Question: Suppose I have a point cloud given in 4D space, which can be set up arbitrarily dense. These points will lie on the surface of a polytope, which is an unknown object at this point. (Just to provide some unhelpful visualization, here is a rather arbitrary projection of the point cloud which I have given - i.e. plotting the first 3 columns of the 100000x4 array):

My goal is to obtain the vertices of this polytope, and one of my numerous attempts to get those was computing the convex hull of the point cloud. The problem here was that the number of resulting vertices differed with the specified tolerance and there was no a priori way of checking which one to use. I also noted that the use of the qhull algorithm is not optimal here, as all given points will actually lie on the hull. Now in my <URL>, which is why I hope it makes sense to ask a follow up question on SO.
I also hope it doesn't violate etiquette if I paste the suggested approach here:
> Let xi in R4, i = 1, ..., m, be the PCA-reduced data points.Let F = (a, b) be a face, where a is in R4 with a * a = 1 and b is in
R.We define the face loss function L as follows, where l+, l- > 0 are
parameters you choose. l+ should be a very small positive number. l-
should be a very large positive number.L(F) = sumi(l+ * max(0, a * xi + b) - l- * min(0, a * xi + b))We want to find minimal faces F with respect to the loss function L.
The small set of all minimal faces will describe your polytope. You
can solve for minimal faces by randomly initializing F and then
performing gradient descent using the partial derivatives L / aj, j
= 1, 2, 3, 4, and L / b. At each step of gradient descent, constrain a * a to be 1 by normalizing.L / aj = sumi(l+ * xj * [a * xi + b > 0] - l- * xj * [a * xi + b <
0]) for j = 1, 2, 3, 4L / b = sumi(l+ * [a * xi + b > 0] - l- * [a * xi + b < 0])Note Iverson brackets: [P] = 1 if P is true and [P] = 0 if P is false.
Can someone provide a few pointers how I should approach putting this into code? I suppose I can use Matlab's 'linprog' for that? For instance, I am not quite certain what it means to randomly initiate a face, and if a and b are unknowns at this point.
Also, here is a <URL> to one of the datasets.
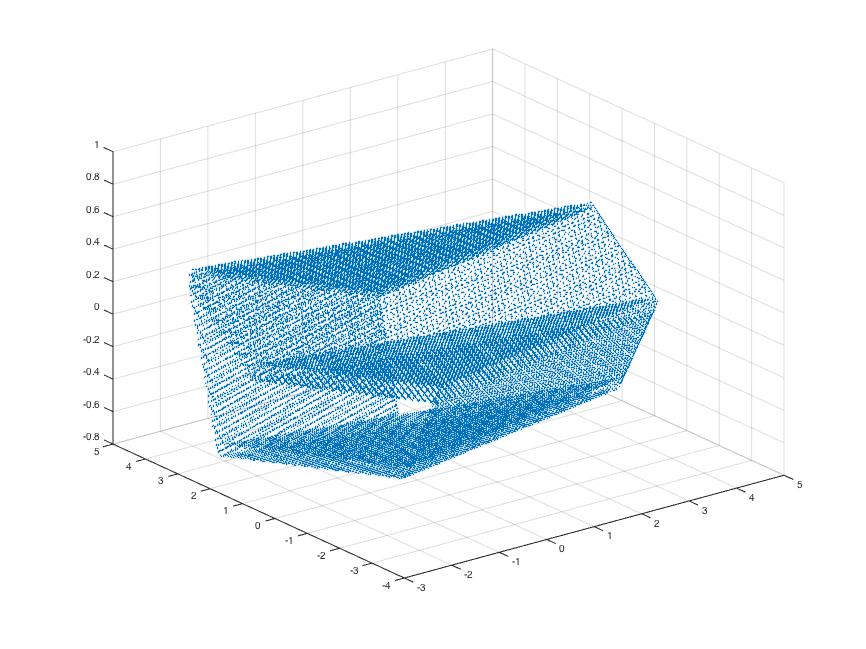
Answer: The following uses a <URL>-approach to fit 2D planes onto a nD point cloud. Afterwards the vertices can be found via intersection of those planes.
## Algorithmic idea:
The general idea of RANSAC is really simple.
1. Select random data points called hypothetical inliers
2. Generate model from hypothetical inliers
3. Find other points that fit the model well, call them consensus set
4. Repeat steps 1-3 until having found a model with consensus set of desired magnitude.
5. Improve the model based on the maximum consensus set.
In our example, we can use it in the following way:
1. Select three hypothetical inliers.
2. The plane spanned by those three points is our model.
3. Compute orthogonal distance of the entire datasets' points to the plane. Select those points within a predefined tolerance.
4. Repeat steps 1-3 and select the plane with the largest consensus set.
5. (We could find a least squares fit for the plane now, but in this case that doesn't seem necessary.)
6. Save the found plane and remove its consensus set from the points we need to search.
7. Repeat above steps until all planes are found.
8. Intersect the planes to get the vertices.
## Code needed to implement this:
We need a bit of code to achieve this, which is beyond the scope of this answer:
- <URL>
## Implementation:
With this the RANSAC part is pretty simple:
'''
%% // Match planes to dataset X:
% // Choose 3 Points randomly. Generate plane. Find points within tol.
pointsWithinTolOf = @(Points,tol,Space) ...
distancePointsAffineSpace(Points, Space)<tol;
availablePoints = 1:size(X,1);
[foundPlane, pointsOfPlane] = deal(cell(0));
for i = 1:maxNumPlanes
disp(['Plane #',num2str(i)]);
bestNumInliers = 0;
for j = 1:numIterations
randomPointsIdxs = availablePoints(randperm(numel(availablePoints),3));
currentPlane = X(randomPointsIdxs,:);
inliers = find(pointsWithinTolOf(X, PointPlaneDistTol, currentPlane));
numInliers = numel(inliers);
if numInliers > bestNumInliers
bestCurrentPlane = currentPlane;
bestInliers = inliers;
bestNumInliers = numInliers;
end
end
foundPlane{i} = bestCurrentPlane;
pointsOfPlane{i} = bestInliers;
availablePoints = setdiff(availablePoints, bestInliers);
if isempty(availablePoints)
break;
end
end
numPlanes = numel(foundPlane);
'''
The rest of the code is rather long, so I will just write down the basic idea and link to the code.
Once we have found our model planes we:
- -
You can download the entire code for this <URL>.
## Visualization:
It seems you are dealing with the boundary of a 3D Mobius strip made from three extruded triangles and three extruded quadrangles. Here is a 4D rotation of this strip projected into 3D (projected on your 2D screen.)